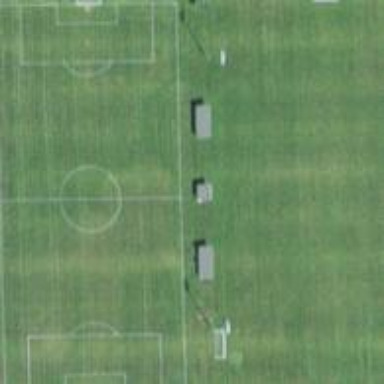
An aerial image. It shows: Soccer pitch for outdoor sports and leisure activities.